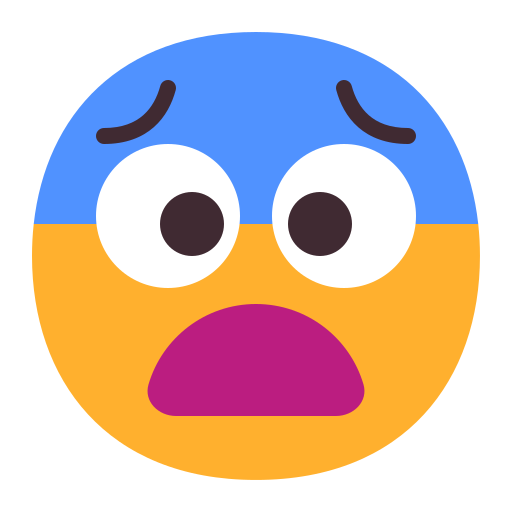
fearful face flat